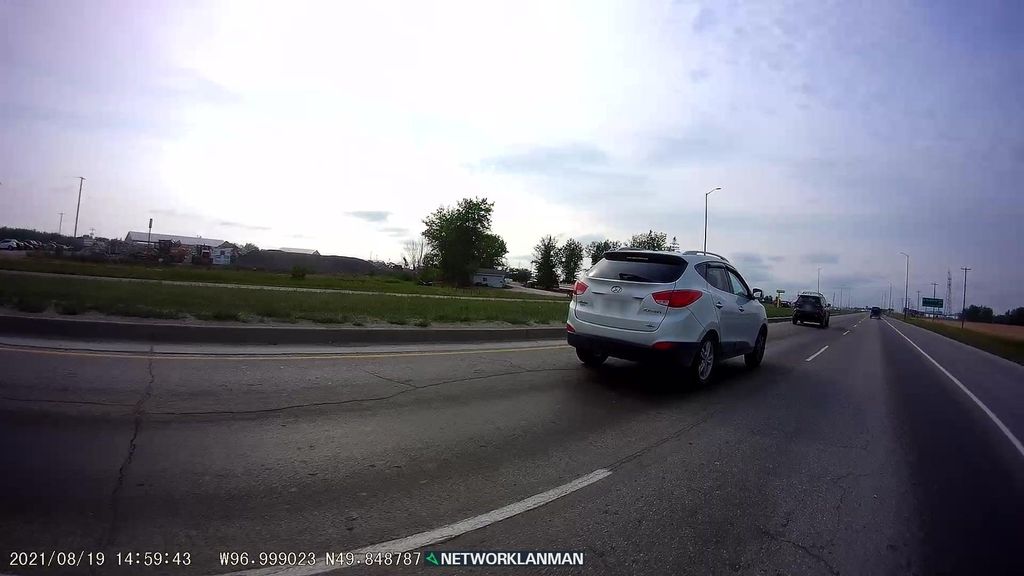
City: winnipeg